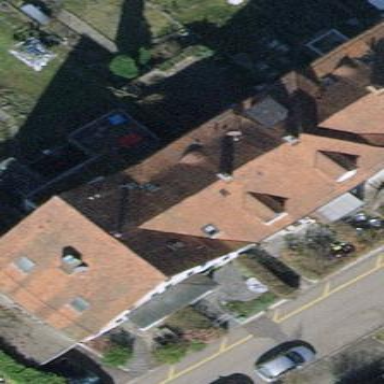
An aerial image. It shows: Building with tiled roof.